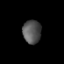
Tissue: prostate
Cell type: Fibroblasts
Senescence score: 0.7299
Nuclear area (px): 416
Mean DAPI intensity: 85.457